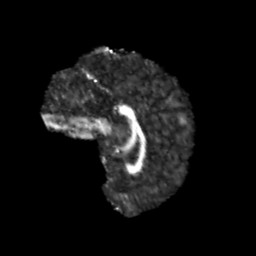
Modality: FA
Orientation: sagittal
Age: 10
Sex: female
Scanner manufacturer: siemens
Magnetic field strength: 3 T
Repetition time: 3.8 s
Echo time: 0.07 s